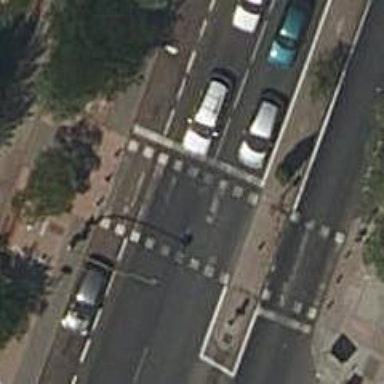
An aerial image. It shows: Road crossing with traffic signals.